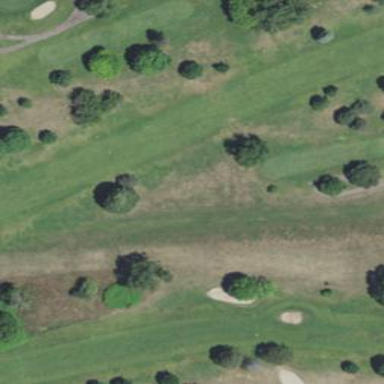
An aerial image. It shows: Golf fairway surrounded by grass.